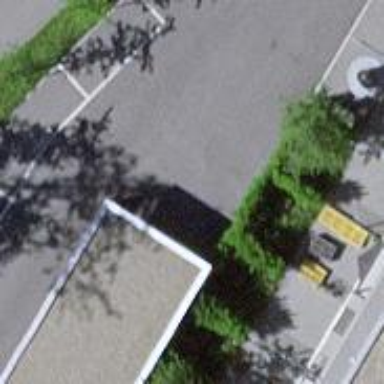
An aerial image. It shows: Parking entrance.